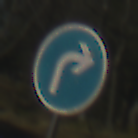
Verkehrszeichen: VorgeschriebeneFahrtrichtungRechts
Umgebung: Outdoor, Nature
Tageszeit: MorningAfternoon
Wetter: Clear
Licht: Natural
Jahreszeit: Winter
Kontrast: HighContrast